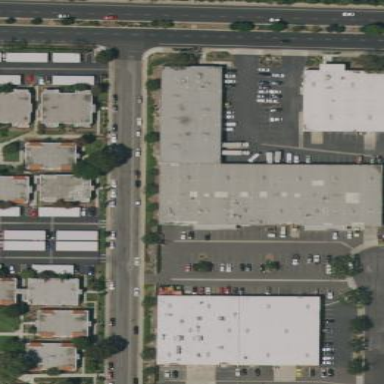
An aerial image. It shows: Industrial building.